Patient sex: M
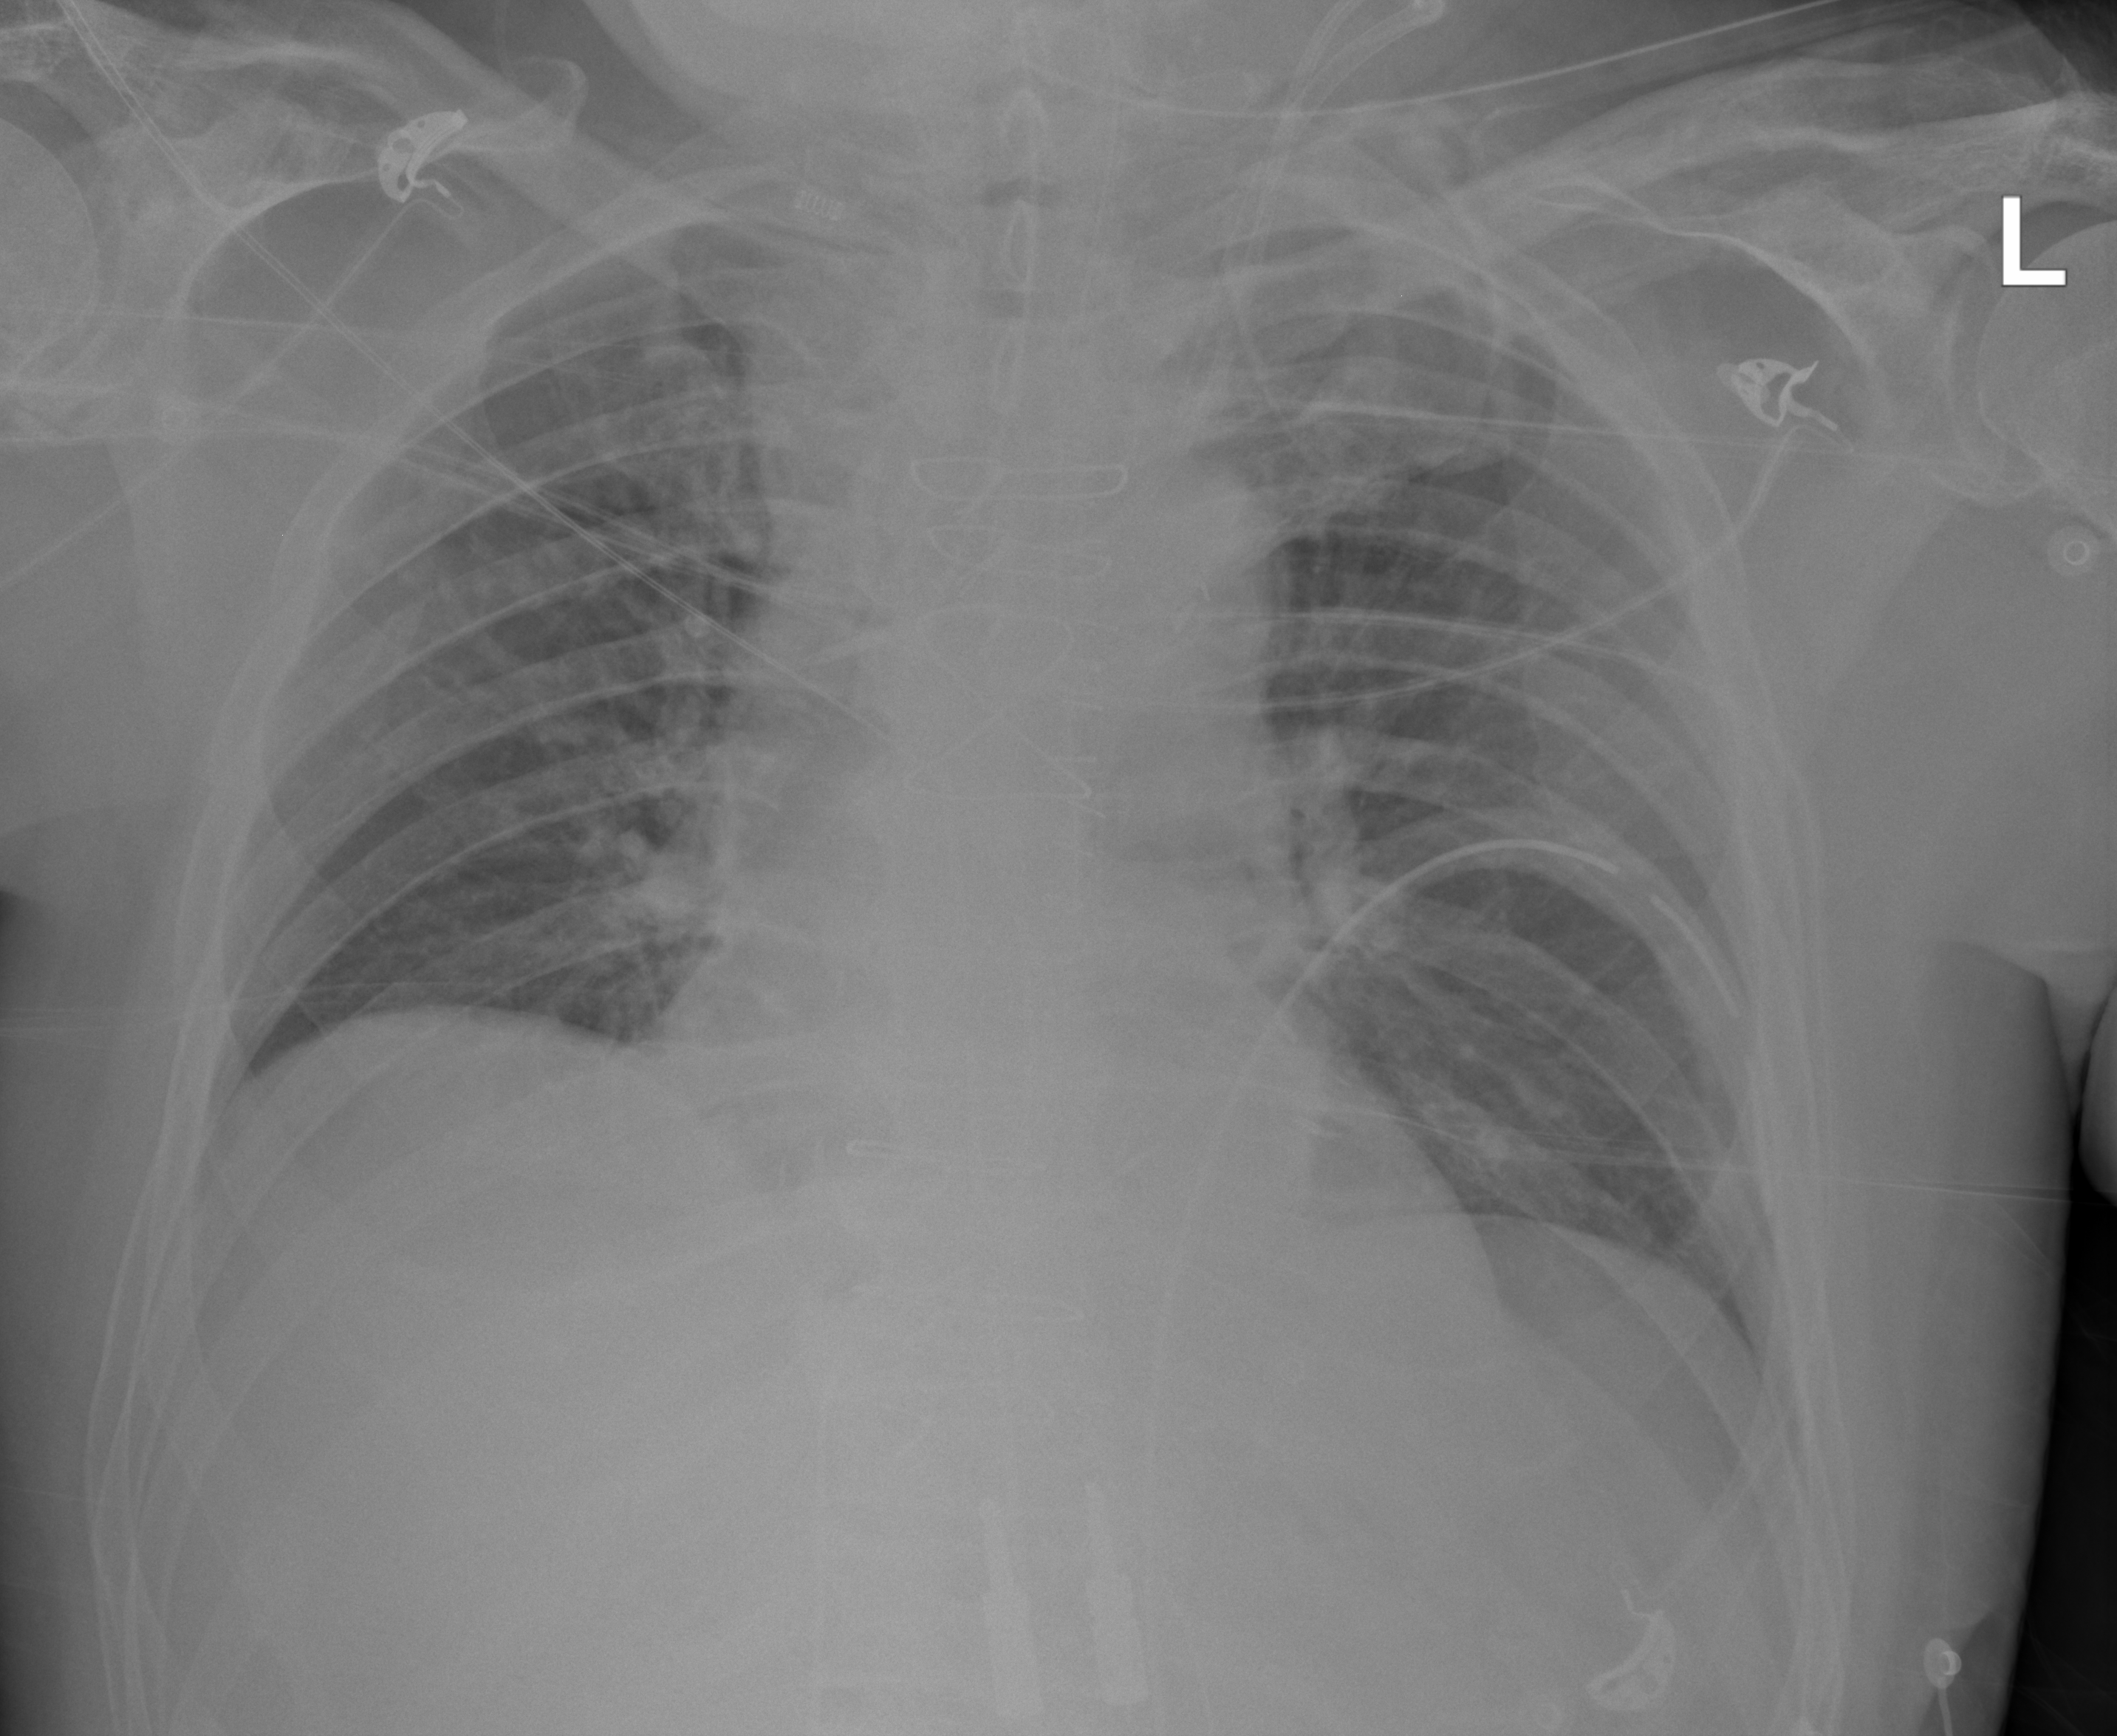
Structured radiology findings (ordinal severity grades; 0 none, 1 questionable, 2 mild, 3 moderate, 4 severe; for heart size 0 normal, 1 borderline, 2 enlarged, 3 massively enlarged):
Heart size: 0
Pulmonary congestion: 2
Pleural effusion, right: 0
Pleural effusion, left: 0
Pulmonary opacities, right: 1
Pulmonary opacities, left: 0
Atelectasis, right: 0
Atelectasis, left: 0